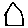
Label: house